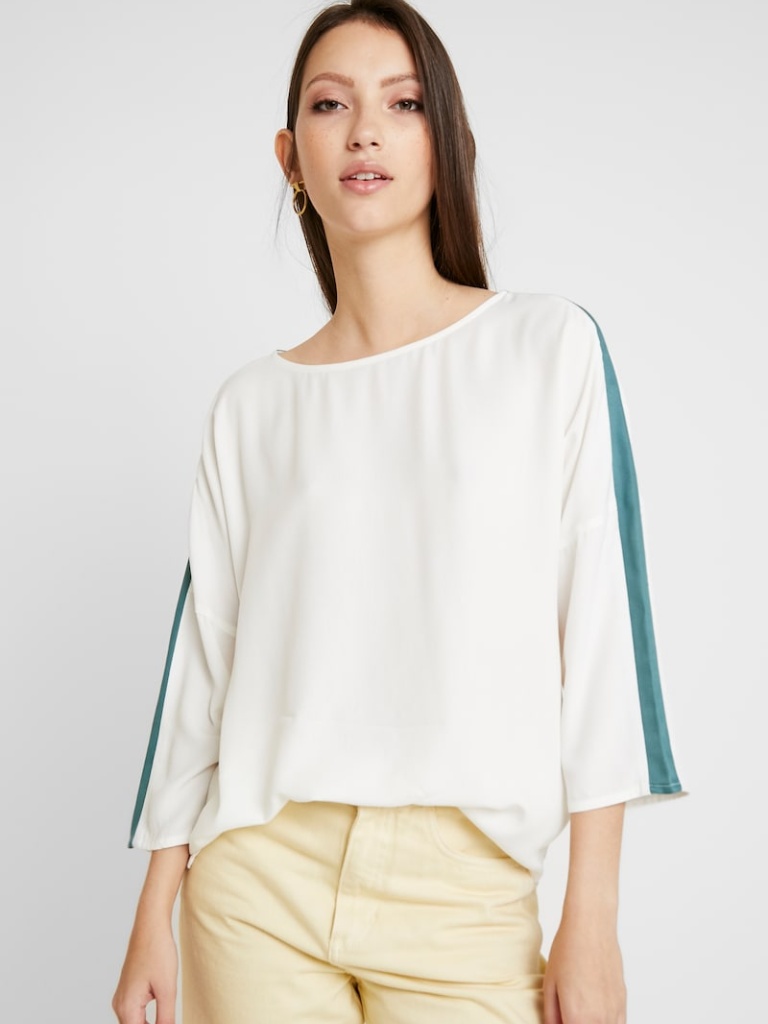
cotton relaxed a long-sleeved with the sleeves down hip length Untucked boat blouse